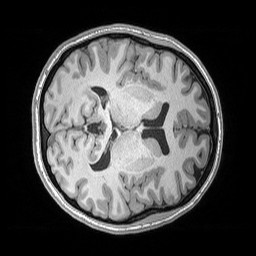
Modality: T1w
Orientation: axial
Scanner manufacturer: siemens
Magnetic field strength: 3 T
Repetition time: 2.53 s
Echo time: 0.00169 s